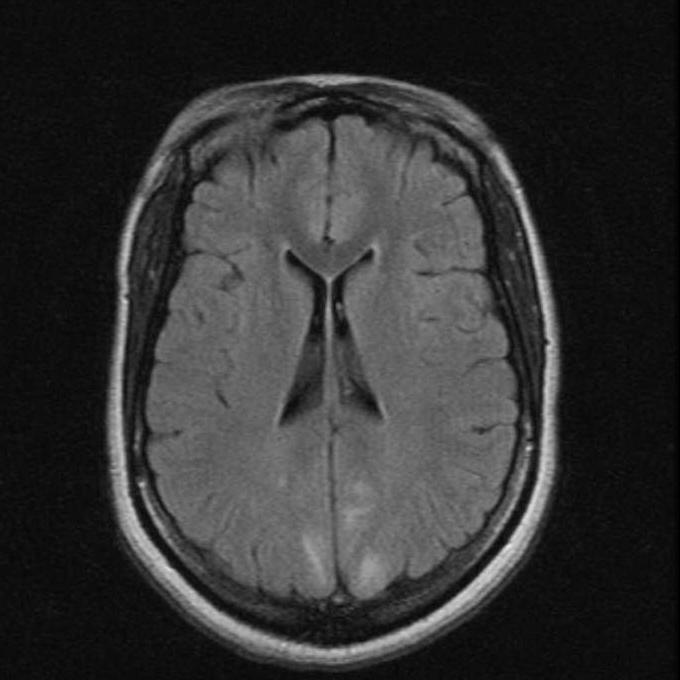
Label: notumor